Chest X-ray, PA view. Patient: 13 years old, sex F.
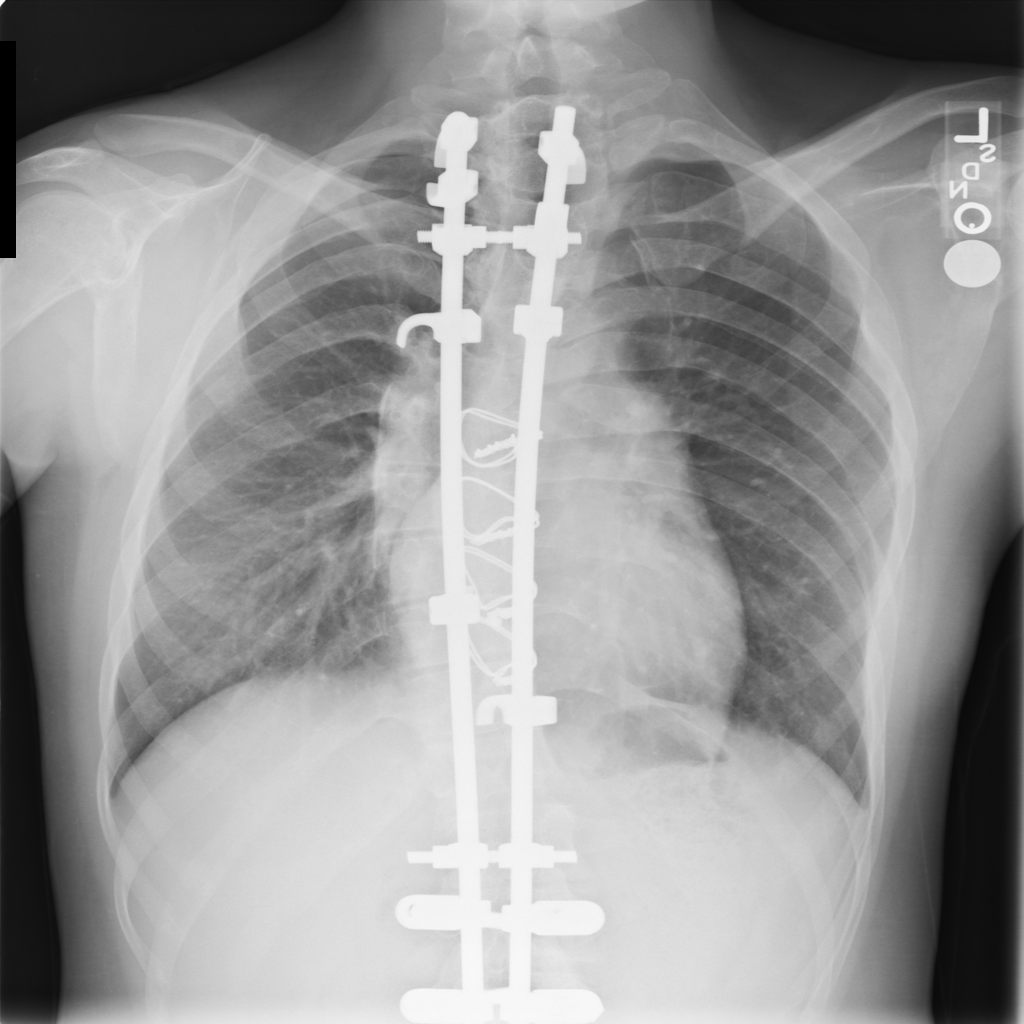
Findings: No Finding